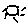
Label: sun